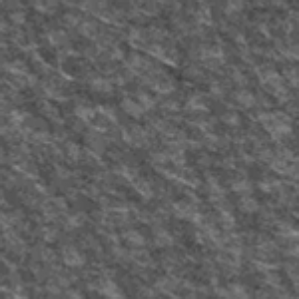
Label: frost